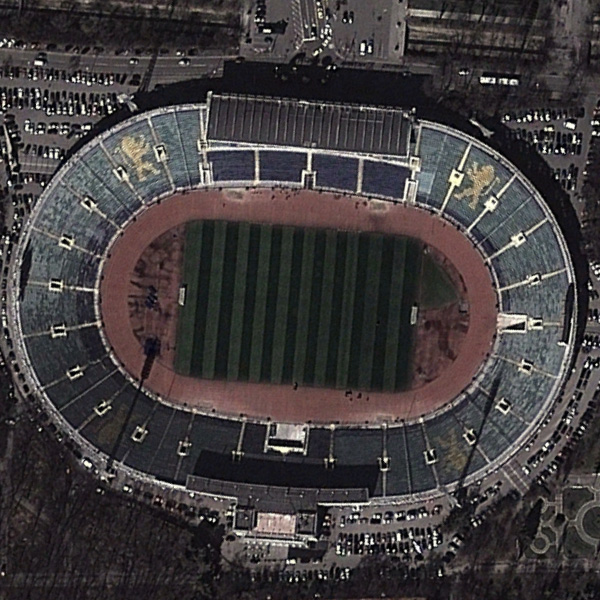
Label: Stadium